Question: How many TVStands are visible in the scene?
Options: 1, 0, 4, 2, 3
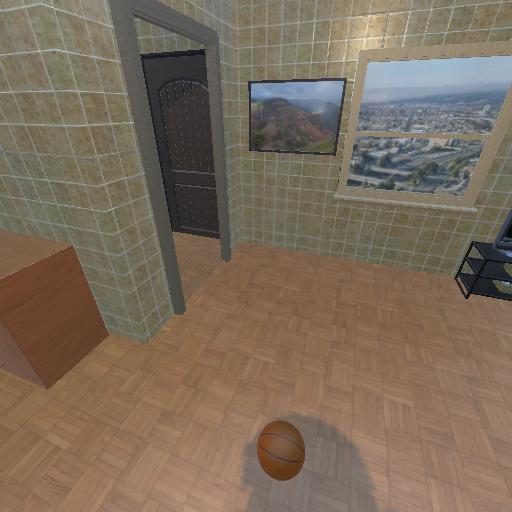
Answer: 1